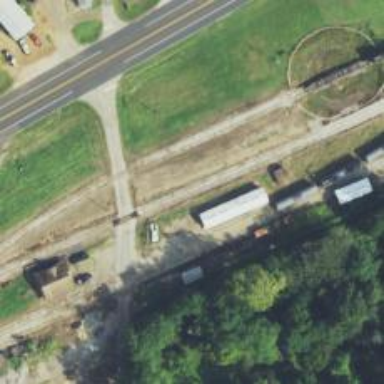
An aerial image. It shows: Preserved railway.